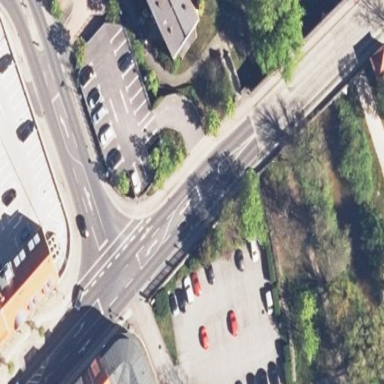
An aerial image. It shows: Parking area with surface.